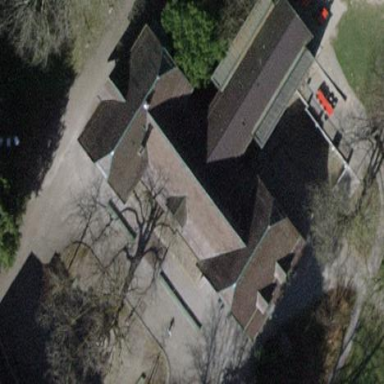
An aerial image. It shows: Community center building.